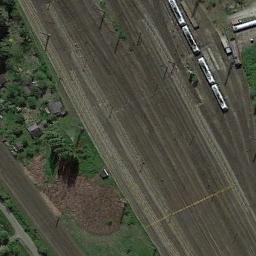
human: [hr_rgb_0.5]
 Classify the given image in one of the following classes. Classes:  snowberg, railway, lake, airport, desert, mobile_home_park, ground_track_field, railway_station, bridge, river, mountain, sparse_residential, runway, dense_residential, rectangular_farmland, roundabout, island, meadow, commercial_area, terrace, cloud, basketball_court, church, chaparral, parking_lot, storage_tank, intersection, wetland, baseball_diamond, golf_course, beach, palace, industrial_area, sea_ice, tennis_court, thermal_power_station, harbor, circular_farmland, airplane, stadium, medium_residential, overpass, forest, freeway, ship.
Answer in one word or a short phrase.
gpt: railway